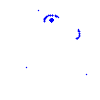
Particle: pion